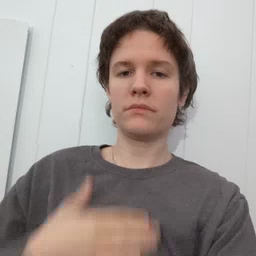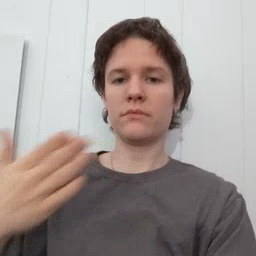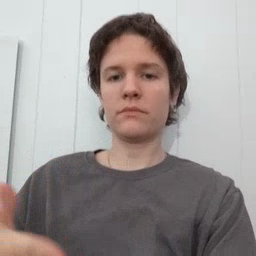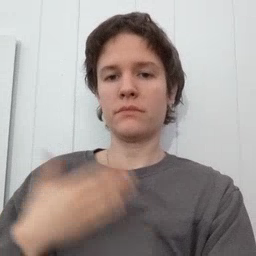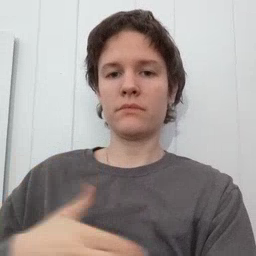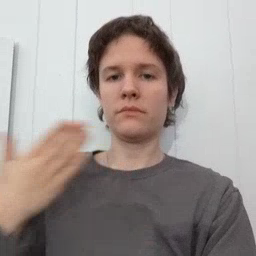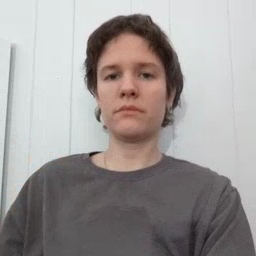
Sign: happy